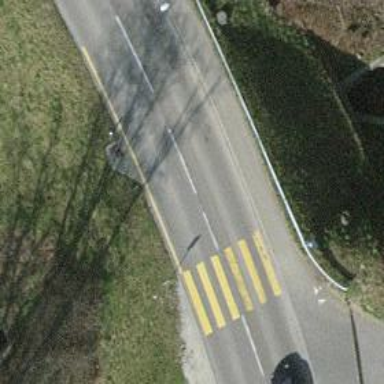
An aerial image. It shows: Uncontrolled zebra crossing on the road.